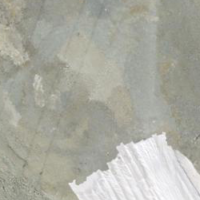
EUNIS habitat code: 48
Species observed at this site:
Ranunculus glacialis
Geum reptans